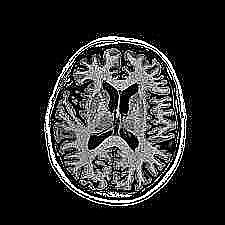
Label: notumor